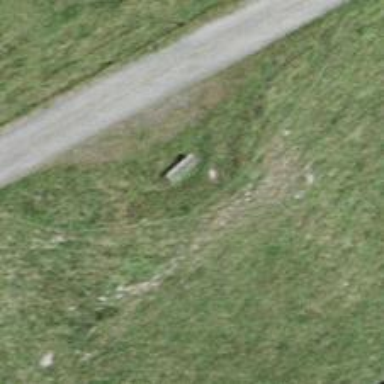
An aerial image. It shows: Bench for seating.